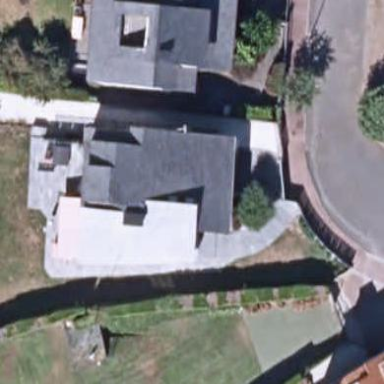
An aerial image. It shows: Simple house.